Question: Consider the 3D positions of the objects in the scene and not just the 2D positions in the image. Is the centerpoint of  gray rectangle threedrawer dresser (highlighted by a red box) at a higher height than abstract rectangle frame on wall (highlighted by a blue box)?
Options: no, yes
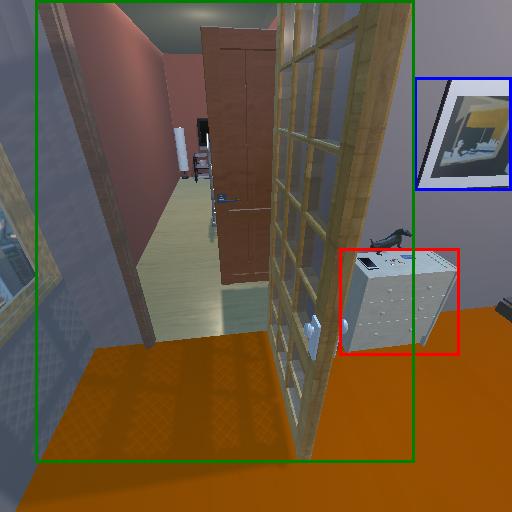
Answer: no